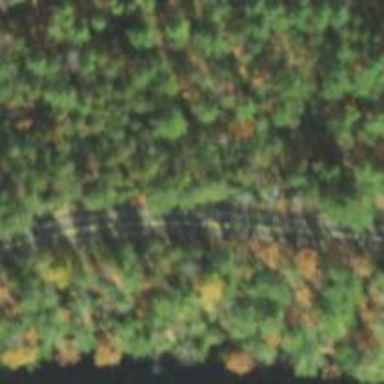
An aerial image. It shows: Unclassified road with asphalt surface.